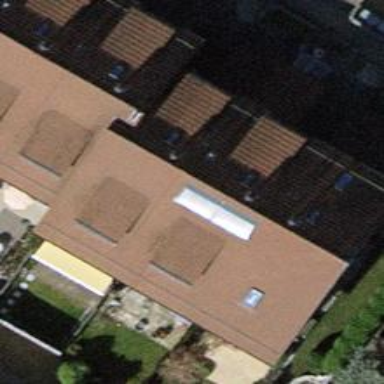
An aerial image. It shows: Terrace building.